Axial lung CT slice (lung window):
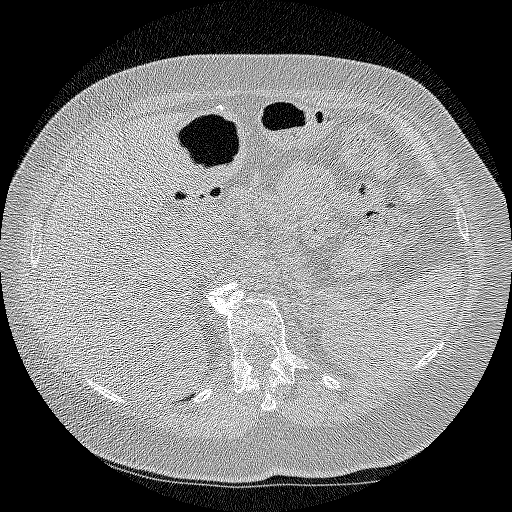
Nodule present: no